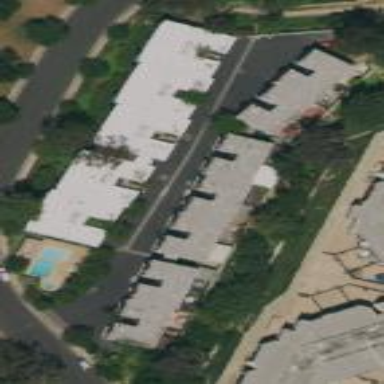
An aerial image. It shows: Condominium within residential area.